Question: I am trying to use shapely to identify the area used by a shape and the area used by the tools that will cut it on a CNC router. The shape is imported from a dxf drawing using <URL>.
The tool paths can be either rectangles (if they are cut by a saw disk that follows a straight line) or a set of segments (if they are routed by a milling bit). In both cases I can use a <URL> to automatically create the offsets and find the area used by the tool.
I am using shapely because I think it is the best tool available to find out if shapes overlap each other (using <URL>. Please let me know if there is a better tool for this purpose.
'buffer()' does a good job at creating segments to represent arcs on the corners.
Is there a way to create the segments to represent arcs on the shape itself?
For example, how do I create the arc on the left of this shape? Do I need to create my own (slow) python function? Or is there an optimized shapely way?

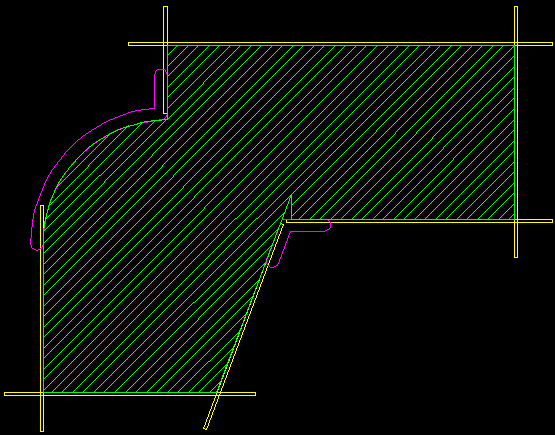
Answer: Creating your own way of making the arc in python isn't necessarily slow. Numpy is excellent for operations along these lines, and shapely is deliberately intended to interoperate well with numpy.
For example,
'''
import numpy as np
import shapely.geometry as geom
# Define the arc (presumably ezdxf uses a similar convention)
centerx, centery = 3, 4
radius = 2
start_angle, end_angle = 30, 56 # In degrees
numsegments = 1000
# The coordinates of the arc
theta = np.radians(np.linspace(start_angle, end_angle, numsegments))
x = centerx + radius * np.cos(theta)
y = centery + radius * np.sin(theta)
arc = geom.LineString(np.column_stack([x, y]))
'''
Approximating the arc with 1000 points between the start and end angles takes ~3 milliseconds on my machine (that's including converting it to a shapely LineString).